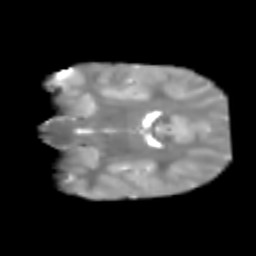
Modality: T2w
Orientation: coronal
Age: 7
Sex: male
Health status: healthy